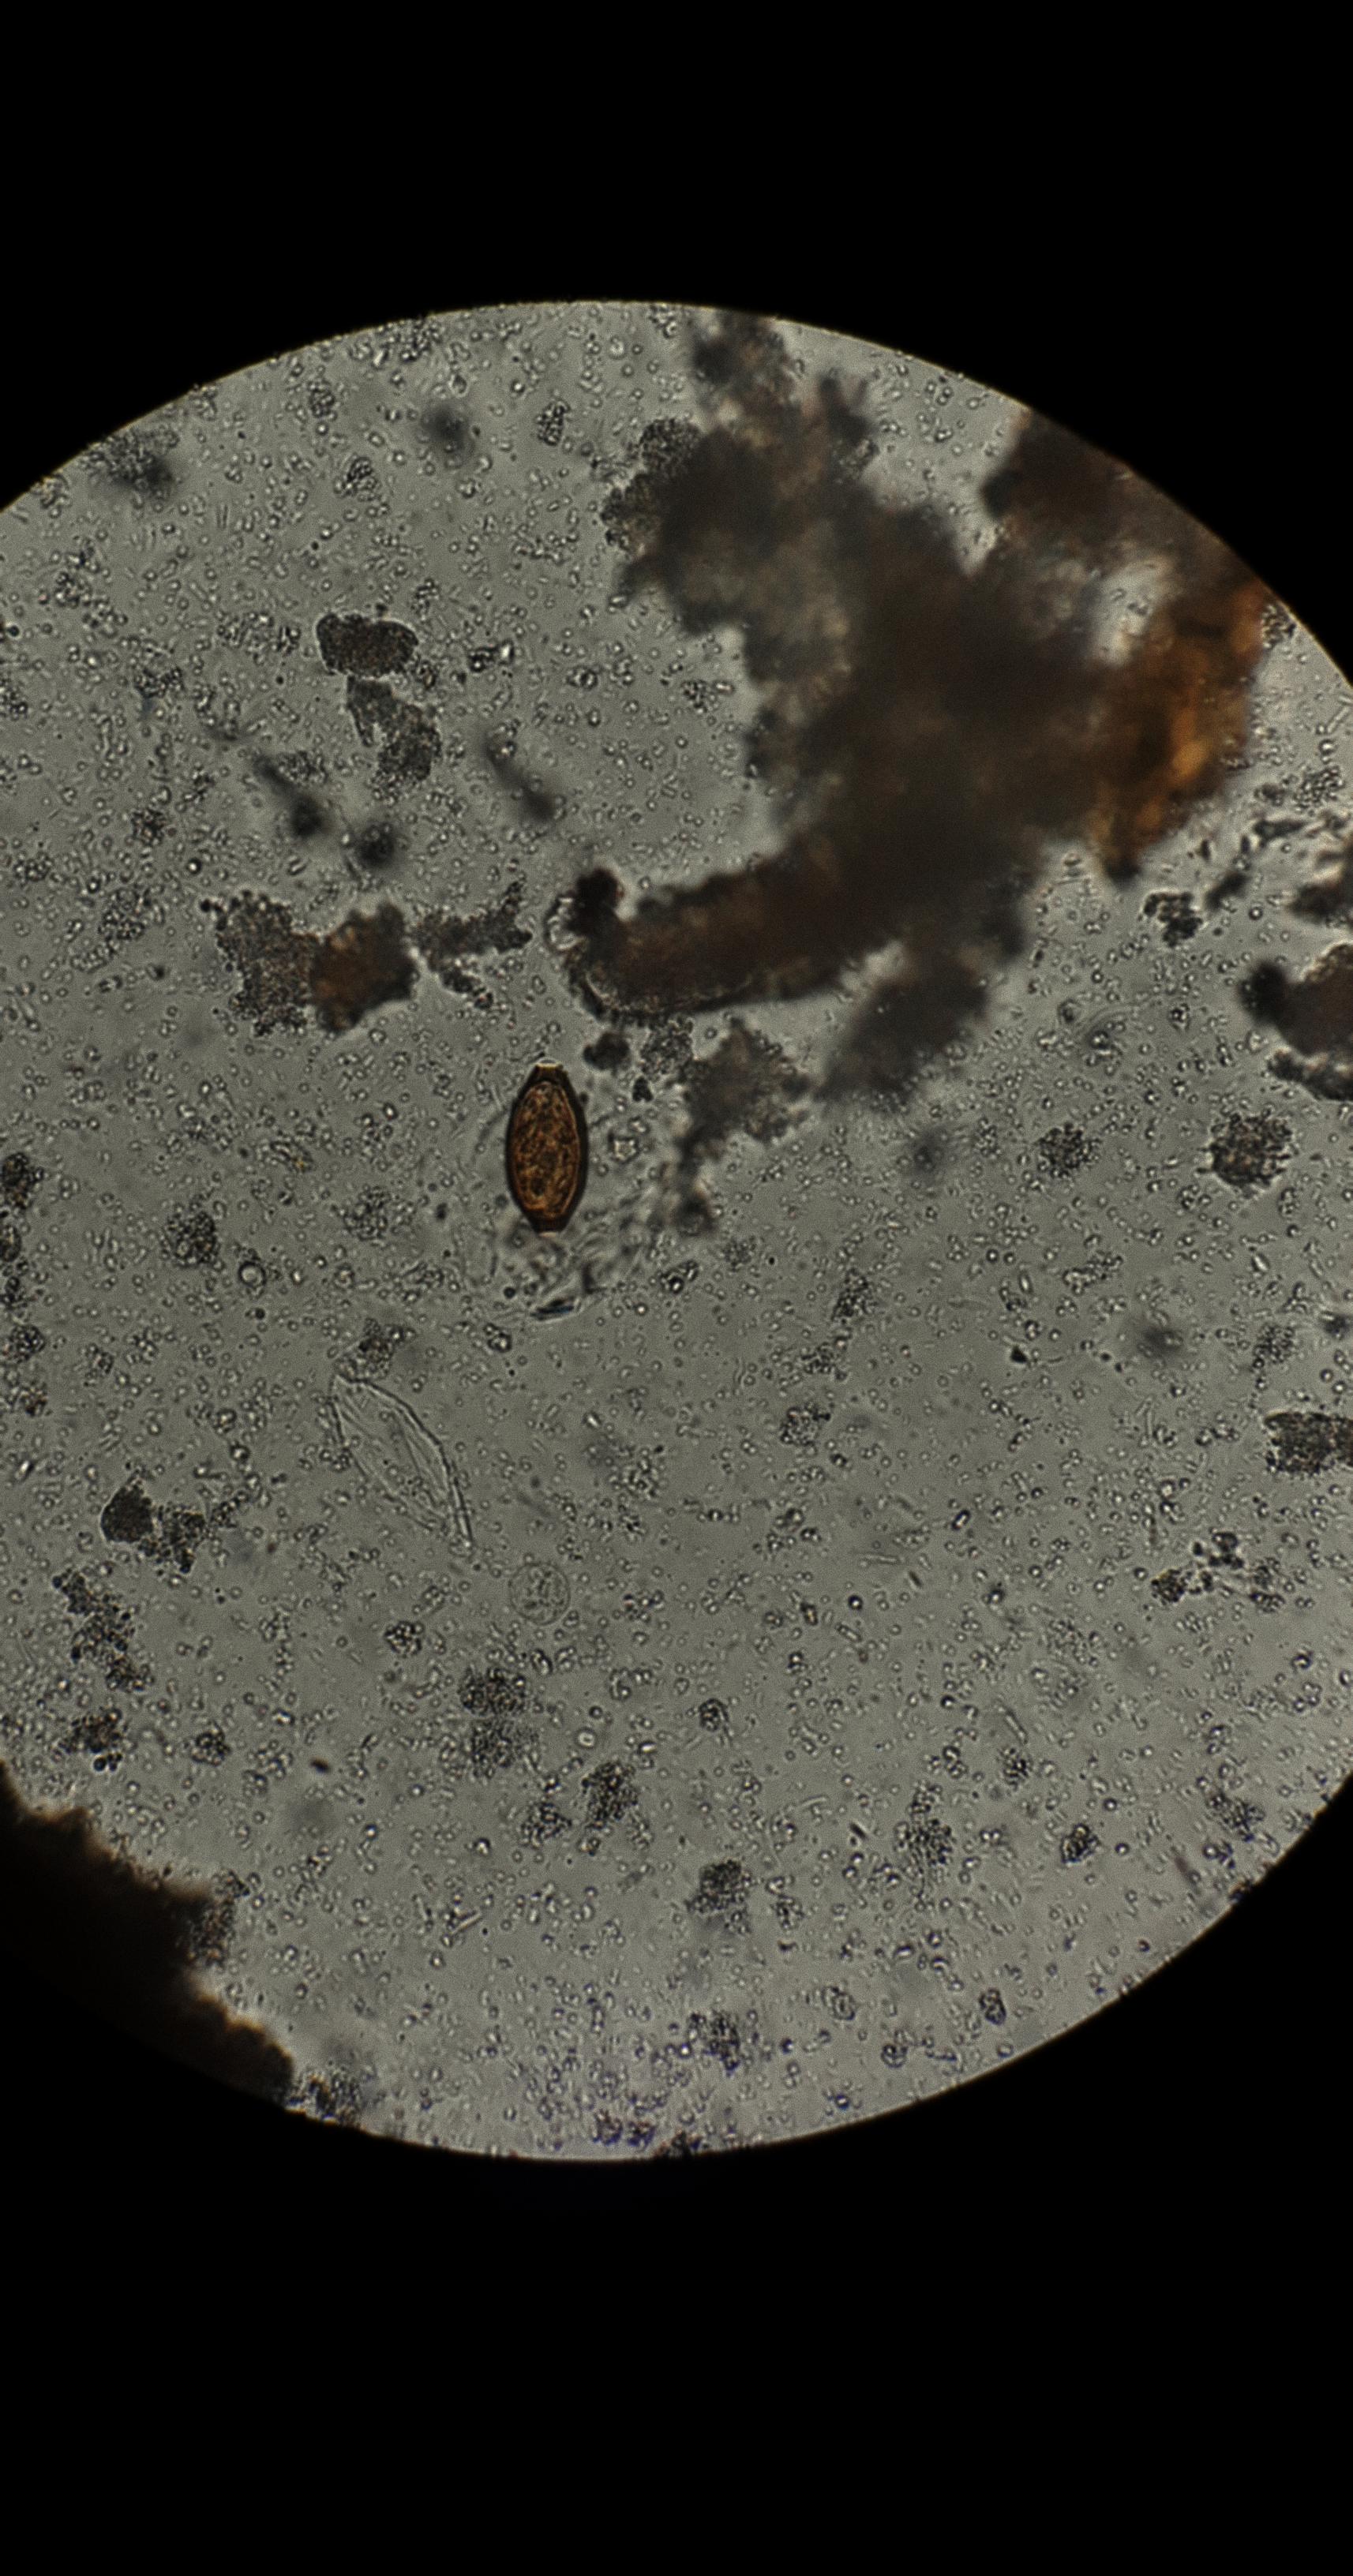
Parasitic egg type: Trichuris trichiura